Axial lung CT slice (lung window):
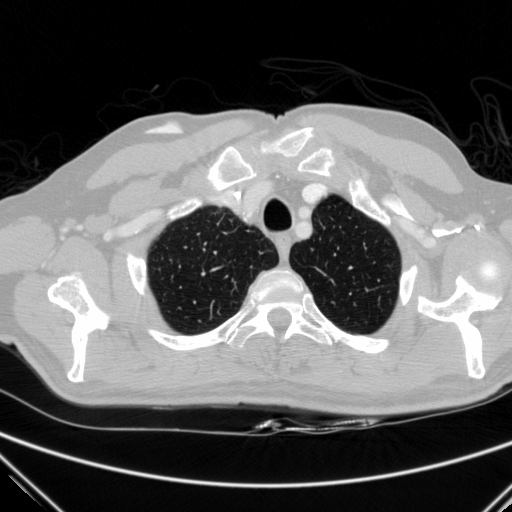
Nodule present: no